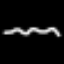
Label: squiggle